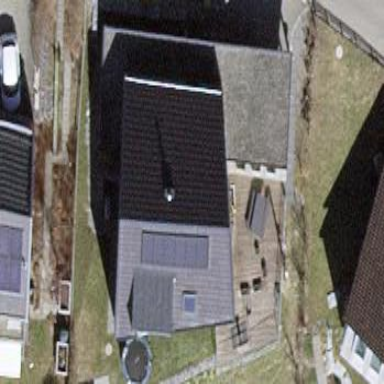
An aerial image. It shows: Simple house.